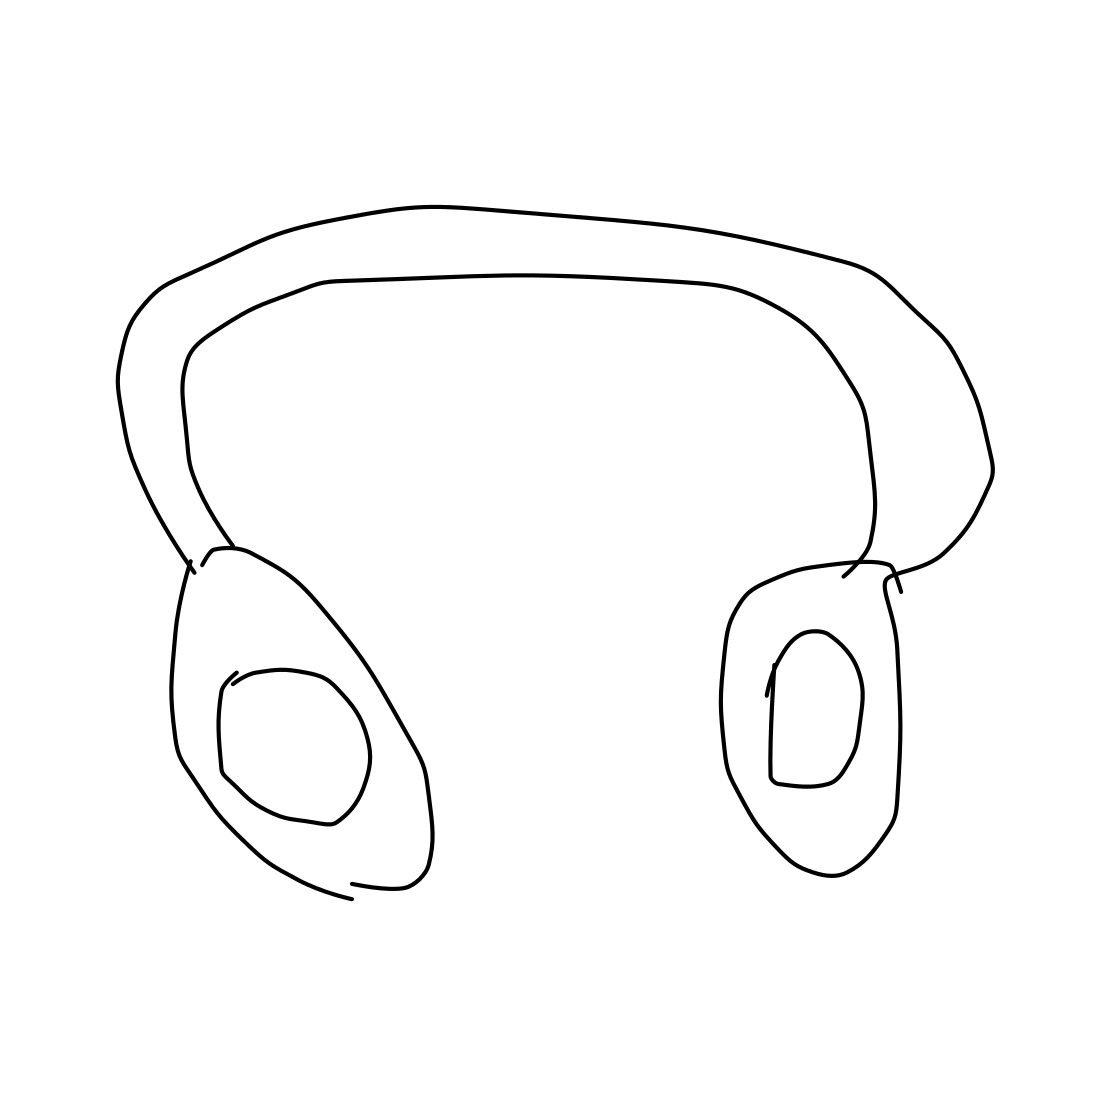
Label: head-phones